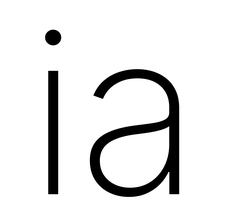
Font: Inter_ExtraLight